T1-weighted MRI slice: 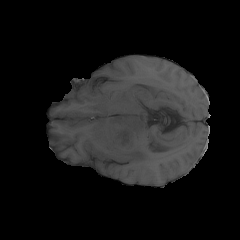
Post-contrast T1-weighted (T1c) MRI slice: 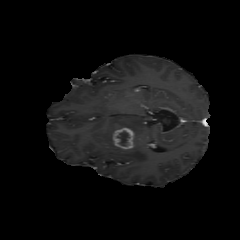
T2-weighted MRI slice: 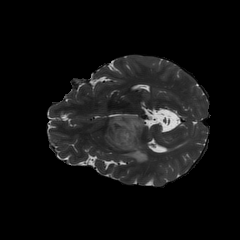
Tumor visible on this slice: yes